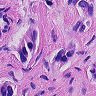
Metastatic tissue present: yes